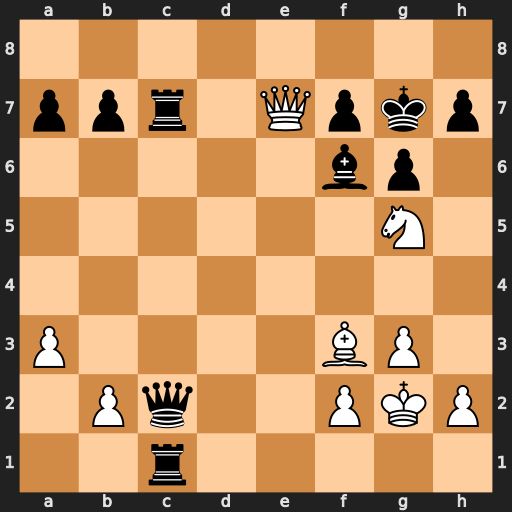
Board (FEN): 8/ppr1Qpkp/5bp1/6N1/8/P4BP1/1Pq2PKP/2r5
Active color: w
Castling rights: -
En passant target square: -
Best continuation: Ne6+ Kh6 Qf8+ Bg7 Qxg7#